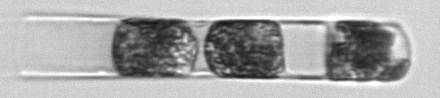
Label: Hemiaulus